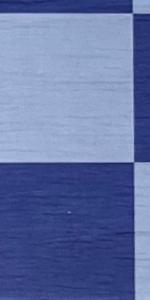
Label: Empty